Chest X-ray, PA view. Patient: 38 years old, sex F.
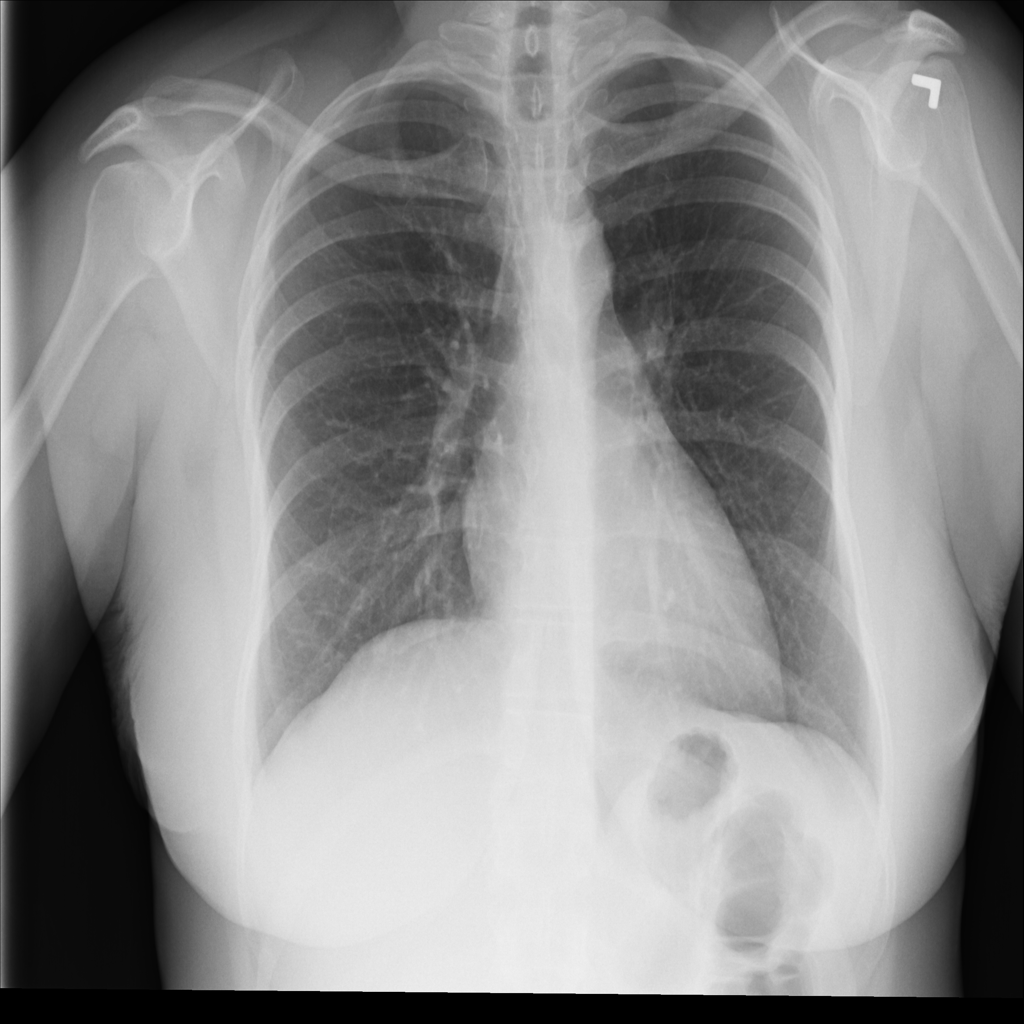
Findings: No Finding